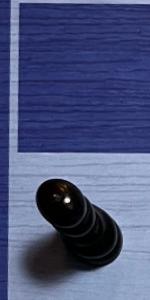
Label: Pawn_Black